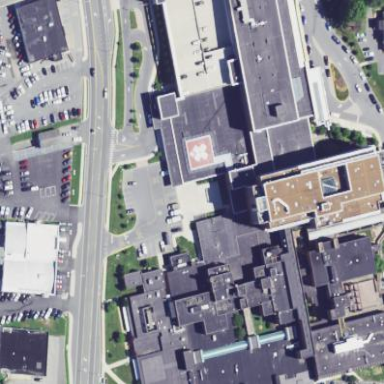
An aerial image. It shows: Healthcare facility identified as hospital.